Question: I am trying to allocate memory using sun.misc.Unsafe.allocateMemory() and access it in native code.
however, it seems the long value returned by allocateMemory doesn't quite work as the right address in C code.
'''
Unsafe unsafe = getUnsafe();
long address = unsafe.allocateMemory(64);
for (int i = 0; i < 64; i += 8)
unsafe.putByte(memory + i, (byte) 0xFF);
nativeMethod(address);
'''
However in my native code when I try to access 'address' as a pointer, it doesn't work :(
I have attached an image showing the issue.
I passed the 'address' to the native code, however, examining the memory at that location doesnt show the 0xFF values I put in there.
<URL>

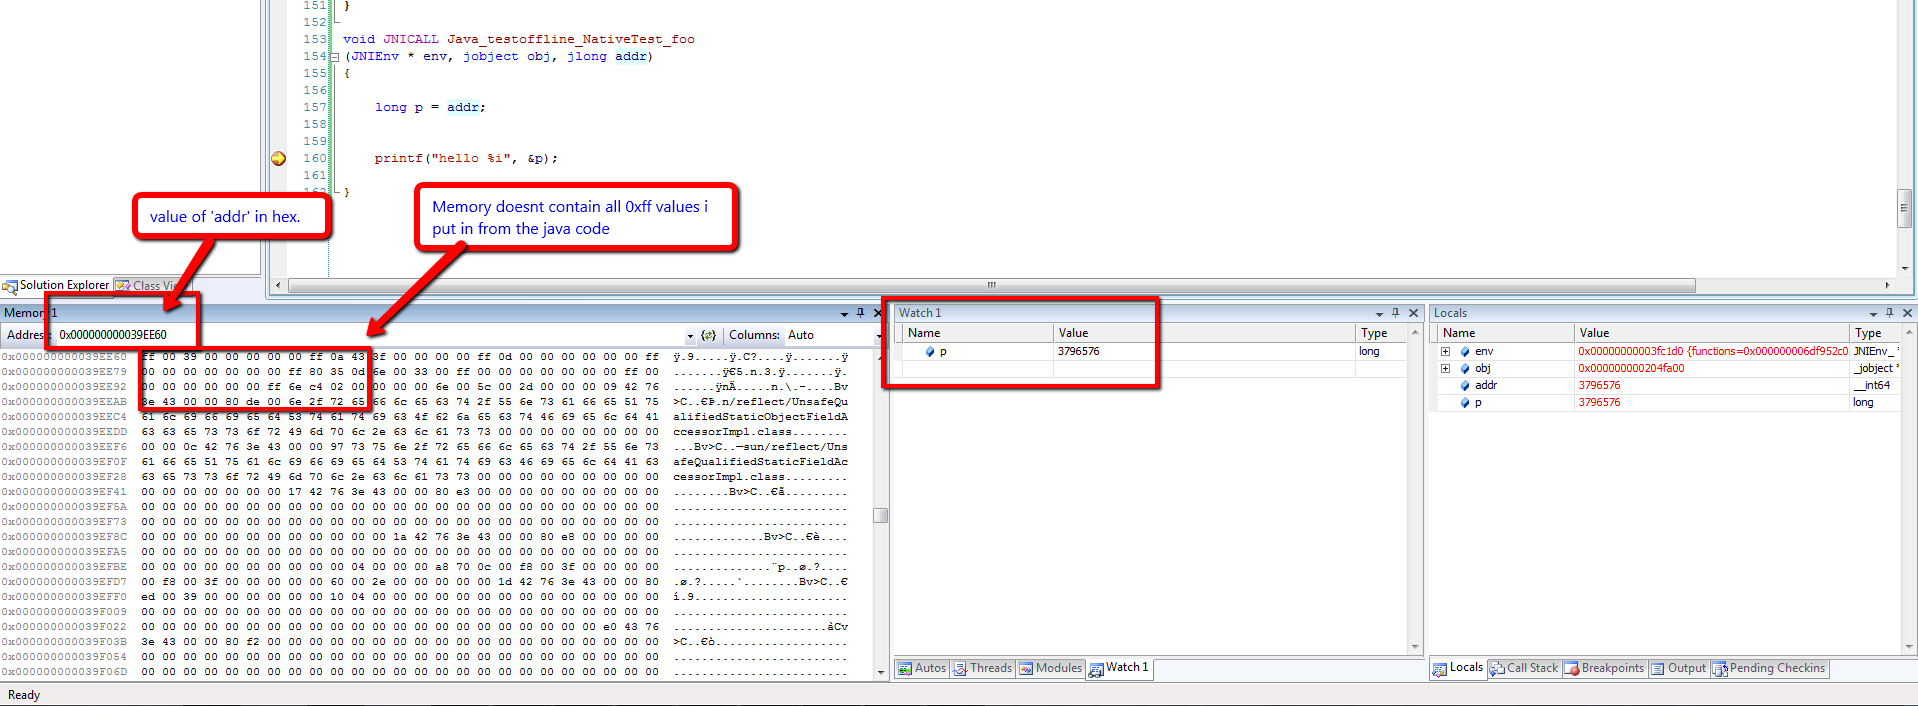
Answer: I think it's working perfectly fine! Your "for" loop sets every eighth byte to '0xff', and if you look closely at the display and count, you'll see that every eighth byte '0xff'. There are some other random values in there because 'Unsafe. allocateMemory()' doesn't return zeroed memory; it returns uninitialized memory, just like C's 'malloc()'.
If you changed that "i += 8" to just "i++", then byte would be '0xff'; it'd be worth doing that experiment to prove to yourself that it's working.